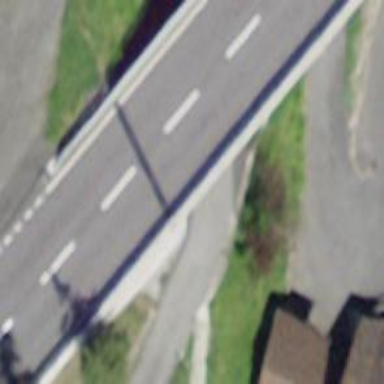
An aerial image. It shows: Residential road passing through tunnel.